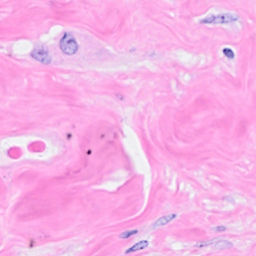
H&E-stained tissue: Breast